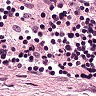
Metastatic tissue present: no